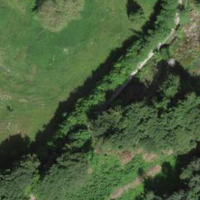
EUNIS habitat code: 41
Species observed at this site:
Lathyrus vernus
Epilobium hirsutum